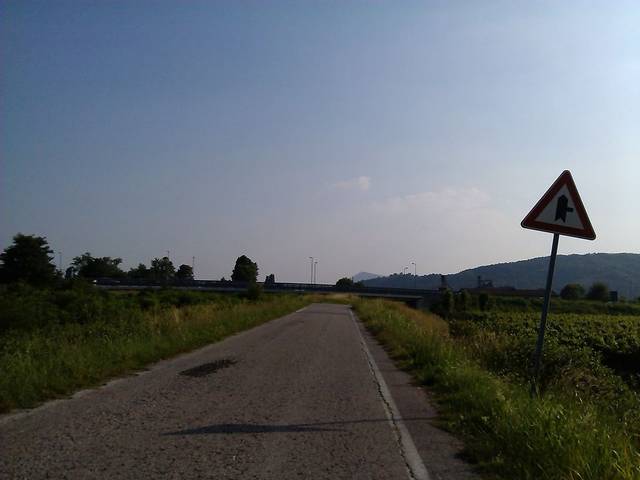
Region: Italy
Coordinates: 45.318, 11.806